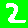
Digit: 2